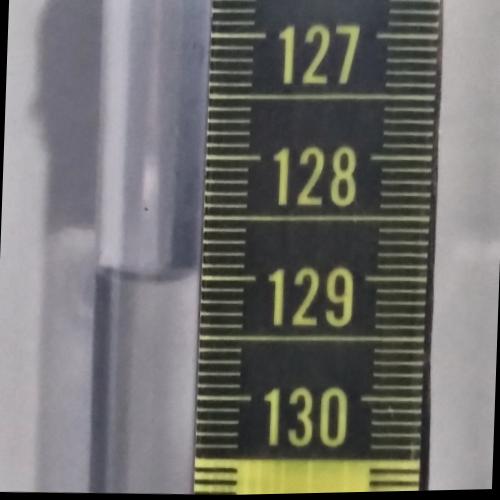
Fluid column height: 129.0 cm